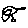
Label: bird